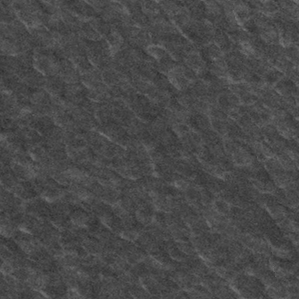
Label: frost